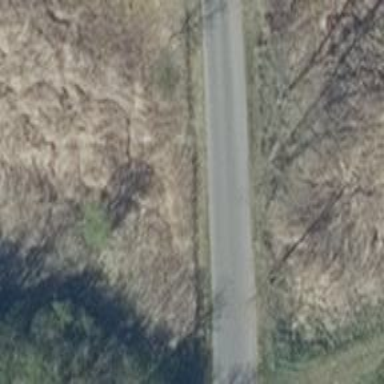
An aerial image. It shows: Unclassified road.